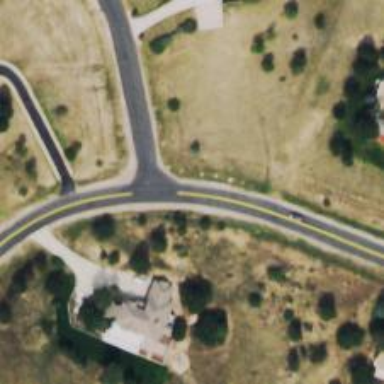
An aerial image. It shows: Residential road with asphalt surface.